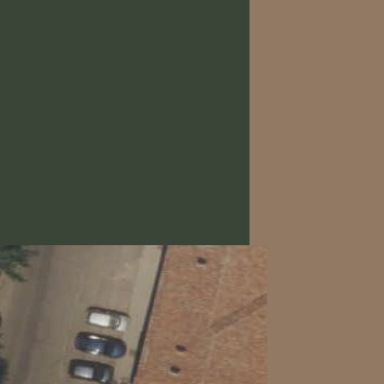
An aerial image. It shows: Gabled roof made of roof tiles on apartment building.